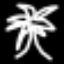
Label: palm tree